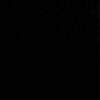
Label: dusty